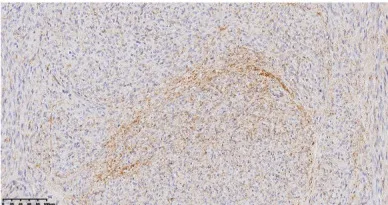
Immunohistochemical results including desmin, CD34, TRK, S100, ER, PR, and P53 are displayed (E-K, x200).
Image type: pathology (immunostaining)